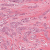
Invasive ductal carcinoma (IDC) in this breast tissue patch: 1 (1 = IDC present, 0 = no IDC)